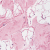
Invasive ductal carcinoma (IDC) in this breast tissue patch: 0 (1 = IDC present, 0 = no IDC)